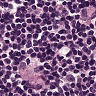
Metastatic tissue present: yes